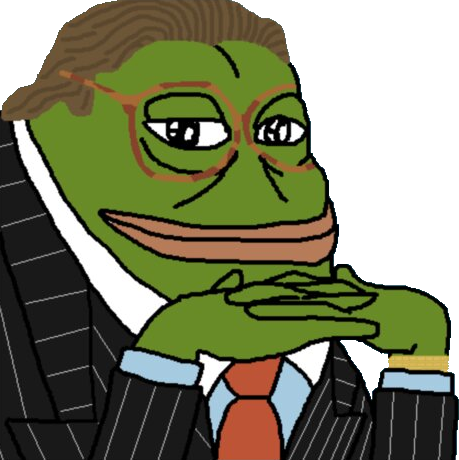
Label: 5_Pepe